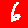
Digit: 6